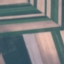
Land use / land cover: AnnualCrop